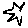
Label: star